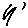
Label: zigzag